Question: I have made a few apps that support multiple themes, but I always had to restart the app when user switches theme, because 'setTheme()' needs to be called before 'setContentView()'.
I was okay with it, until I discovered this app. It can seamlessly switch between two themes, and with transitions/animations too!

Please give me some hints on how this was implemented (and animations too). Thanks!
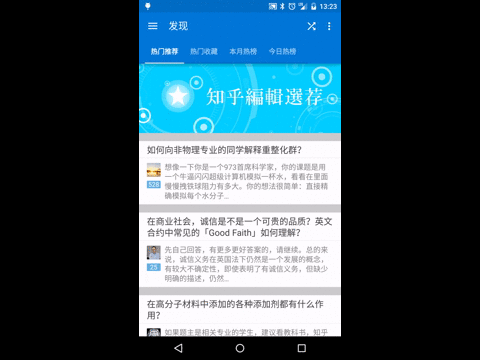
Answer: @Alexander Hanssen's answer basically has answered this...
Don't know why it was not accepted... Maybe because of the finish()/startActivity().
I voted for it and I tried to comment but cannot...
Anyway, I would do exactly what he described in terms of styles.
'''
<style name="AppThemeLight" parent="Theme.AppCompat.Light">
<!-- Customize your theme here. -->
<item name="android:windowAnimationStyle">@style/WindowAnimationTransition</item>
</style>
<style name="AppThemeDark" parent="Theme.AppCompat">
<!-- Customize your theme here. -->
<item name="android:windowAnimationStyle">@style/WindowAnimationTransition</item>
</style>
<!-- This will set the fade in animation on all your activities by default -->
<style name="WindowAnimationTransition">
<item name="android:windowEnterAnimation">@android:anim/fade_in</item>
<item name="android:windowExitAnimation">@android:anim/fade_out</item>
</style>
'''
But instead of finish/start with new intent:
'''
Intent intent = new Intent(this, <yourclass>.class);
startActivity(intent);
finish();
'''
I would do:
'''
@Override
protected void onCreate(Bundle savedInstanceState) {
// MUST do this before super call or setContentView(...)
// pick which theme DAY or NIGHT from settings
setTheme(someSettings.get(PREFFERED_THEME) ? R.style.AppThemeLight : R.style.AppThemeDark);
super.onCreate(savedInstanceState);
}
// Somewhere in your activity where the button switches the theme
btn.setOnClickListener(new View.OnClickListener() {
@Override
public void onClick(View v) {
// decide which theme to use DAY or NIGHT and save it
someSettings.save(PREFFERED_THEME, isDay());
Activity.this.recreate();
}
});
'''
The effect is as shown in the video...